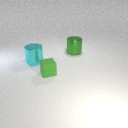
small green rubber cube to the left of large green metal cylinder